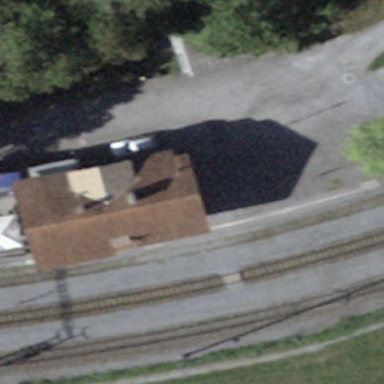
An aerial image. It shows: Train station with gabled roof.